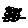
Label: cloud